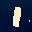
Label: 1